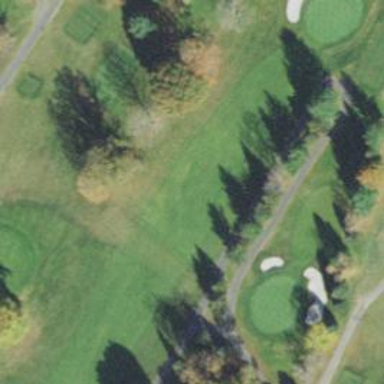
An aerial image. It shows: Golf hole.